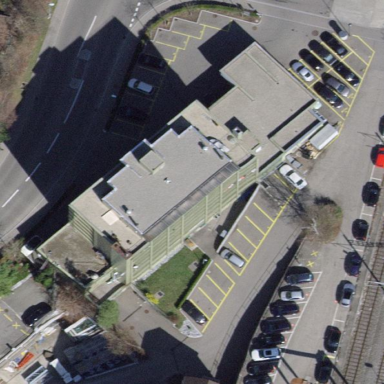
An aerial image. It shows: Retail area.